Question: I'm trying to design a chatting app, I want the sender/receiver's text to be shown inside these text balloons that's in the native messages app in WP7.
I can put each conversation in a textblock and color it like the current used theme, but still it won't have the pointy thing of the balloon here:

So how can I implement this to my app?
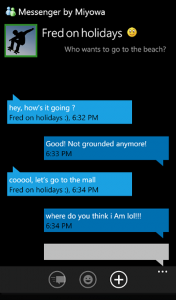
Answer: Check out these links:
<URL>
<URL>
They should have all you need to get started.